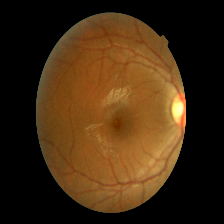
Diabetic retinopathy grade: Mild